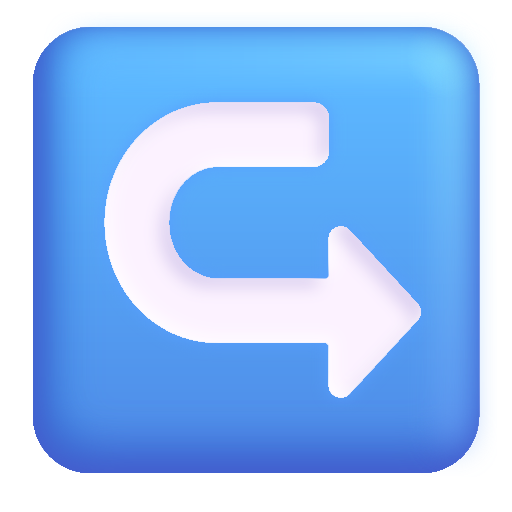
left arrow curving right color